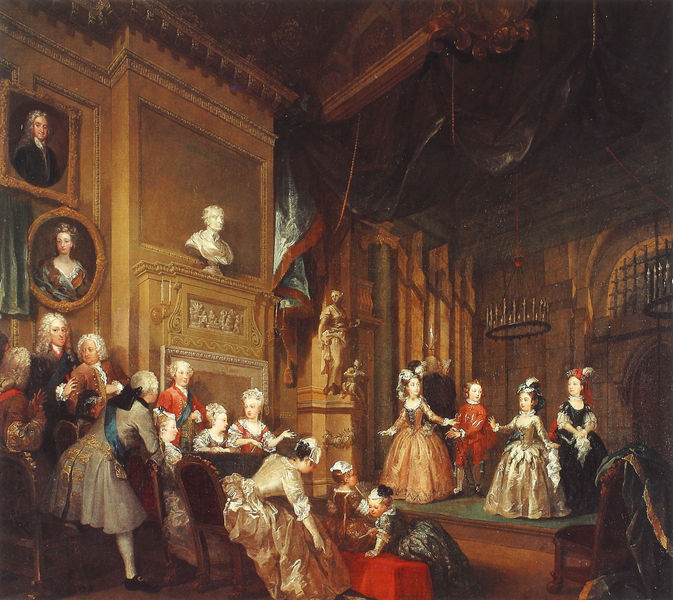
Titel: A Performance of ’The Indian Emperor’ or ’The Conquest of Mexico by the Spaniards’
Künstler: William Hogarth
Institution: Privatsammlung
Schlagwörter: gemälde, frauen, menschen, frankreich, frau, hell, kleider, männer, fest, leute, barock, portrait, vorhang, bühne, rokoko, kamin, kinder, statue, deutschland, perücke, infantin, bilder, röcke, fahne, französisch, büste, kerzen, hoch, burg, orgie, statuen, mittelalter, höfisch, perücken, gothik, präsident, hofstaat, zwerge, pompös, rococco, unbüste, nackt leute